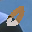
Label: 0